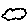
Label: cloud